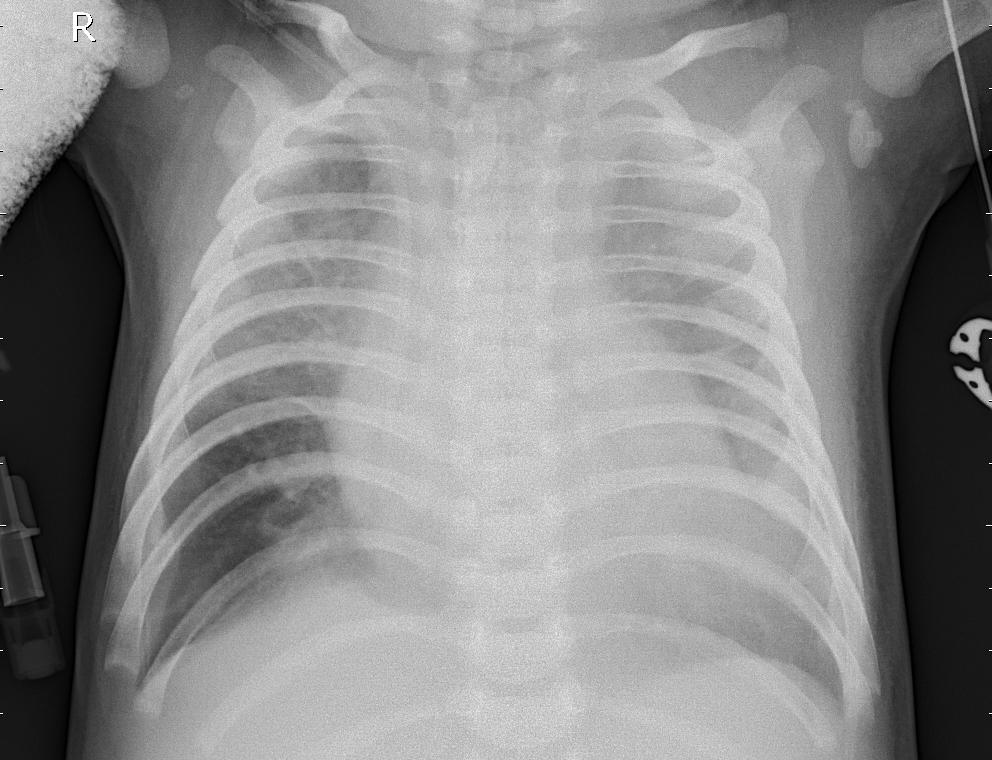
Diagnosis: PNEUMONIA